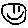
Label: smiley face